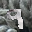
Label: 9